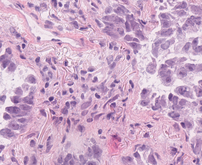
Tumor epithelial tissue: yes
Tumor-associated stroma tissue: yes
Normal tissue: no